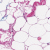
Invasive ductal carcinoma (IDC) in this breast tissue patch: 0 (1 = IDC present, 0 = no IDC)